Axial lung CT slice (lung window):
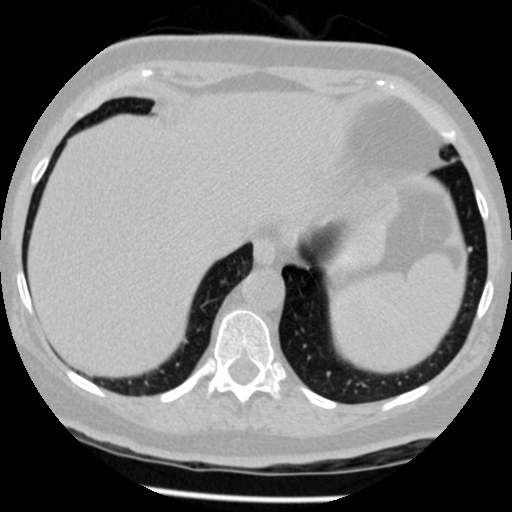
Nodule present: yes
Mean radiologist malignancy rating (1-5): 1